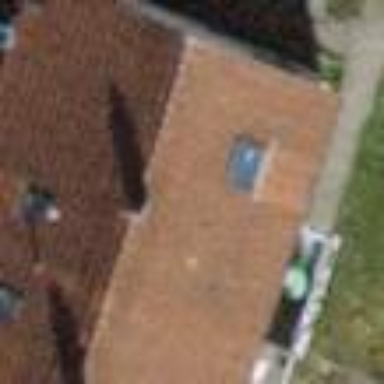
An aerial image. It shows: Semidetached house with gabled tile roof.